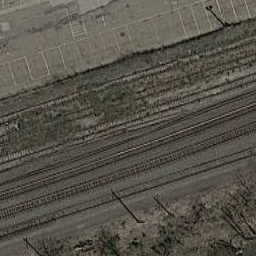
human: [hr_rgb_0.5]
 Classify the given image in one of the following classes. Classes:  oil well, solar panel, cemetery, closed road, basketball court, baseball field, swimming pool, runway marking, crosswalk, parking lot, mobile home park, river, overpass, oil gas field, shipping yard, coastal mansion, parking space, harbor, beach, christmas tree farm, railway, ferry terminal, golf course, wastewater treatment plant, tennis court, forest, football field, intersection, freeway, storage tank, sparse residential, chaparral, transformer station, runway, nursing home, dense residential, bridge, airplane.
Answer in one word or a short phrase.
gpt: railway